Question: I am generating an SVG that needs to include some dynamic text elements. The general structure is as follows:
'''
--------------------------------------------
| <rect> <text> <rect> <text>|
| |
| |
| |
--------------------------------------------
'''
or to be a bit clearer - it's the legend at the top of a chart:

The rectangles are just 5px by 5px colored boxes, however both text elements are dynamic in width. The 4 elements then need to be aligned to the right.
Is there a way to somehow 'float' the 4 elements next to each other. Everything I have looked at so far seems to indicate that each of these elements needs a explicit X and Y coordinate which I don't actually know until the text is rendered.
I'm aware that there are javascript options available ('getBBox()' etc) but wondered if there was anything I could do just using the SVG DOM itself?
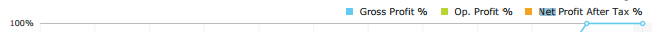
Answer: Here's my <URL> that doesn't have Javascript. Uses 'font-awesome' with '<tspan>' to draw the entire text.
Added "roboto" font and 'dy' for better alignment.
'''
<link href='http://fonts.googleapis.com/css?family=Roboto' rel='stylesheet' type='text/css'>
<link rel="stylesheet" href="http://maxcdn.bootstrapcdn.com/font-awesome/4.3.0/css/font-awesome.min.css">
<svg viewBox="0 0 400 400" preserveAspectRatio="xMinYMin meet" width="400px" height="400px" >
<text text-anchor="end" x="400" y="20">
<tspan dy="1" font-size="8pt" font-family="roboto" class="fa fa-fw" fill="skyblue"> &#xf0c8;</tspan>
<tspan dy="-2" font-size="8pt" font-family="roboto" >Gross Profit % &nbsp;&nbsp;</tspan>
<tspan dy="2" font-size="8pt" font-family="roboto" class="fa fa-fw" fill="green"> &#xf0c8;</tspan>
<tspan dy="-2" font-size="8pt" font-family="roboto" >Op. Profit % &nbsp;&nbsp;</tspan>
<tspan dy="2" font-size="8pt" font-family="roboto" class="fa fa-fw" fill="orange"> &#xf0c8;</tspan>
<tspan dy="-2" font-size="8pt" font-family="roboto" >Net Profit after tax % </tspan>
</text>
</svg>
'''